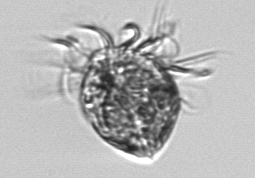
Label: Strombidium_morphotype1